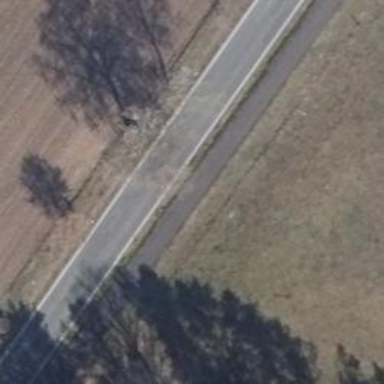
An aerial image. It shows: Asphalt cycleway.